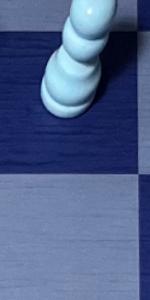
Label: Empty